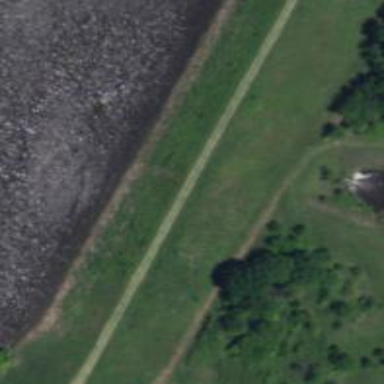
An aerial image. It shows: Dam across waterway.